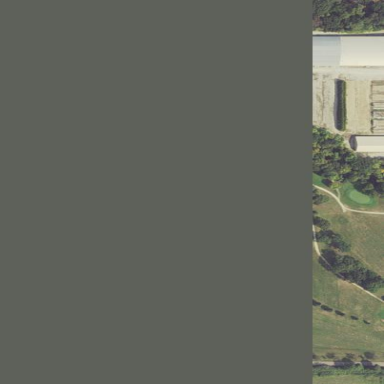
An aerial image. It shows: Golf course.